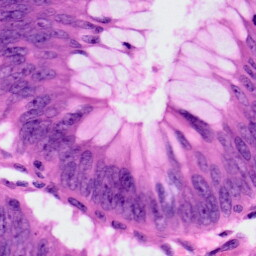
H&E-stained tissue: Colon